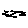
Label: zigzag